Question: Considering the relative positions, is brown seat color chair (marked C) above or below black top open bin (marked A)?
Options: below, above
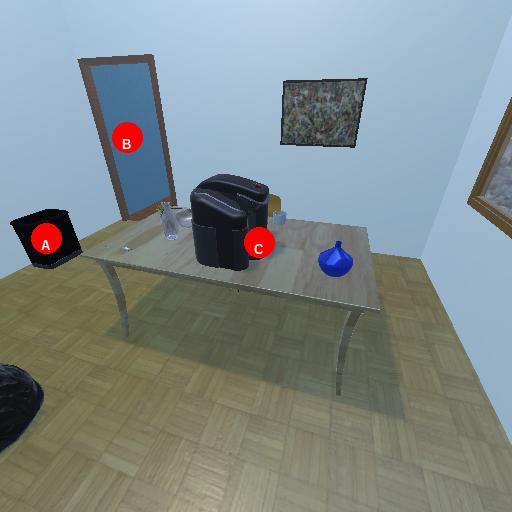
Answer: below